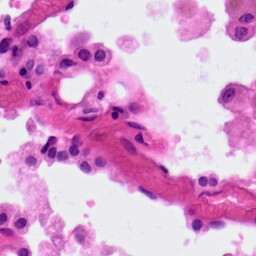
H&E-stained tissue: Lung